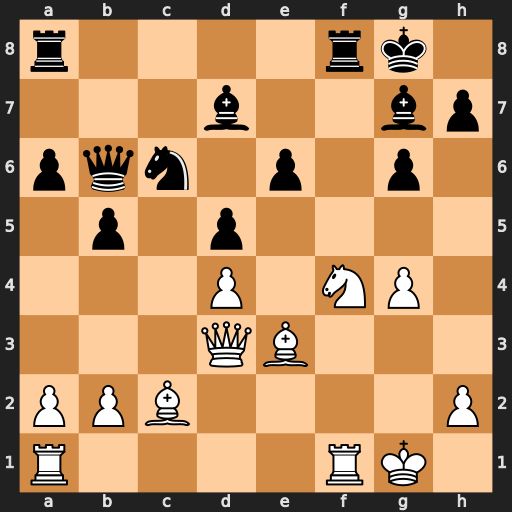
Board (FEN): r4rk1/3b2bp/pqn1p1p1/1p1p4/3P1NP1/3QB3/PPB4P/R4RK1
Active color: w
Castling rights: -
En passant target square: -
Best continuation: Nxg6 hxg6 Qxg6